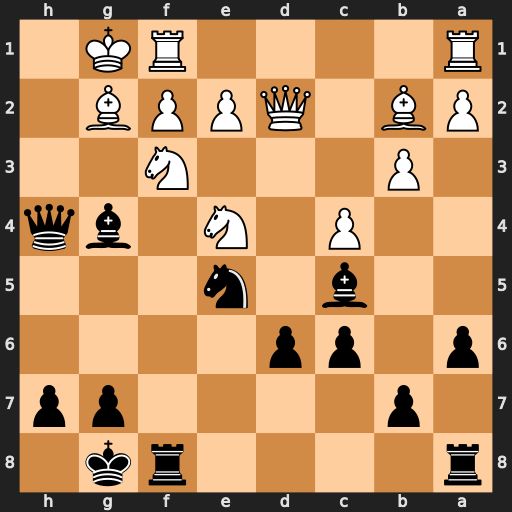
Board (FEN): r4rk1/1p4pp/p1pp4/2b1n3/2P1N1bq/1P3N2/PB1QPPB1/R4RK1
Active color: b
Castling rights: -
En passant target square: -
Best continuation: Bxf3 exf3 Nxf3+ Bxf3 Rxf3 Qg5 Qxg5+ Nxg5 Rg3+ Kh2 Rxg5